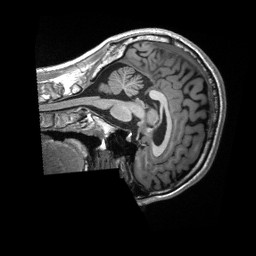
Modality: T1w
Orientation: sagittal
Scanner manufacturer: siemens
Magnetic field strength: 3 T
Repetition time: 2.3 s
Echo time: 0.00232 s